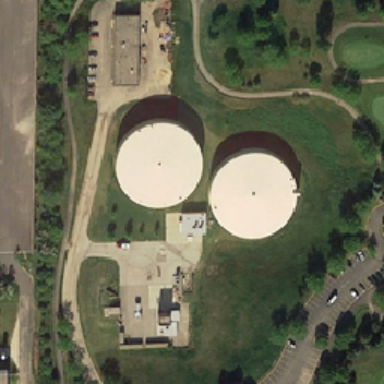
Both reservoirs are surrounded by green trees and grasslands .